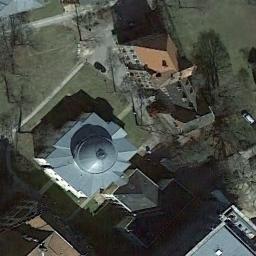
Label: church